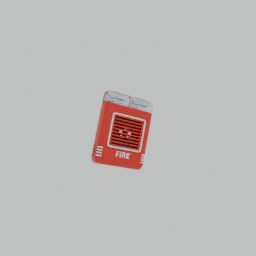
Label: electronics